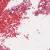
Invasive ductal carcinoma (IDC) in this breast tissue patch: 0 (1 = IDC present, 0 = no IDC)